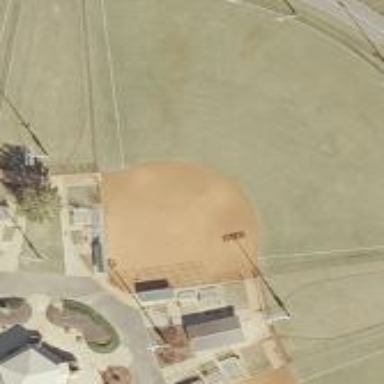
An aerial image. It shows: Softball pitch for leisure land activities.